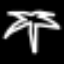
Label: palm tree